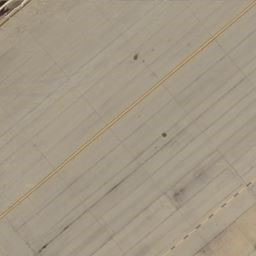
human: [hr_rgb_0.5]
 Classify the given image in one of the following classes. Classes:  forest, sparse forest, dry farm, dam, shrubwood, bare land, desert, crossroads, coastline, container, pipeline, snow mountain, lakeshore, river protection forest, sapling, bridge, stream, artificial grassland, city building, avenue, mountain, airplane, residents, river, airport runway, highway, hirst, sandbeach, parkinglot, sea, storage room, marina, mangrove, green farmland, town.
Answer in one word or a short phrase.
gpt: airport runway